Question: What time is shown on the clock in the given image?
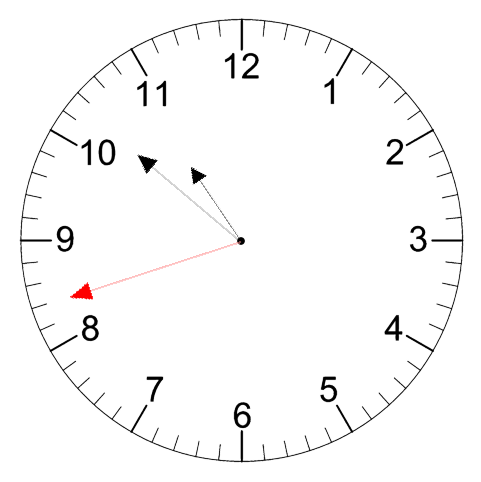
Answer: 10:51:42